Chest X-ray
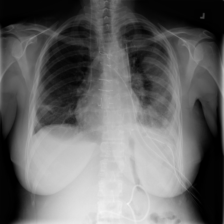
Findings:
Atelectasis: positive
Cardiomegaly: negative
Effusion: positive
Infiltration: negative
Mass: negative
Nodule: negative
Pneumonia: negative
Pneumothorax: negative
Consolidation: negative
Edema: negative
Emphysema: negative
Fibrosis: negative
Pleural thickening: negative
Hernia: negative